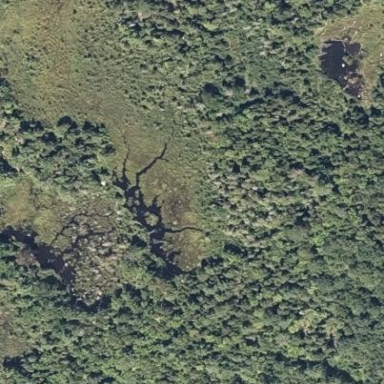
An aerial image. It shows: Bog wetland.